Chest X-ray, AP view. Patient: 38 years old, sex M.
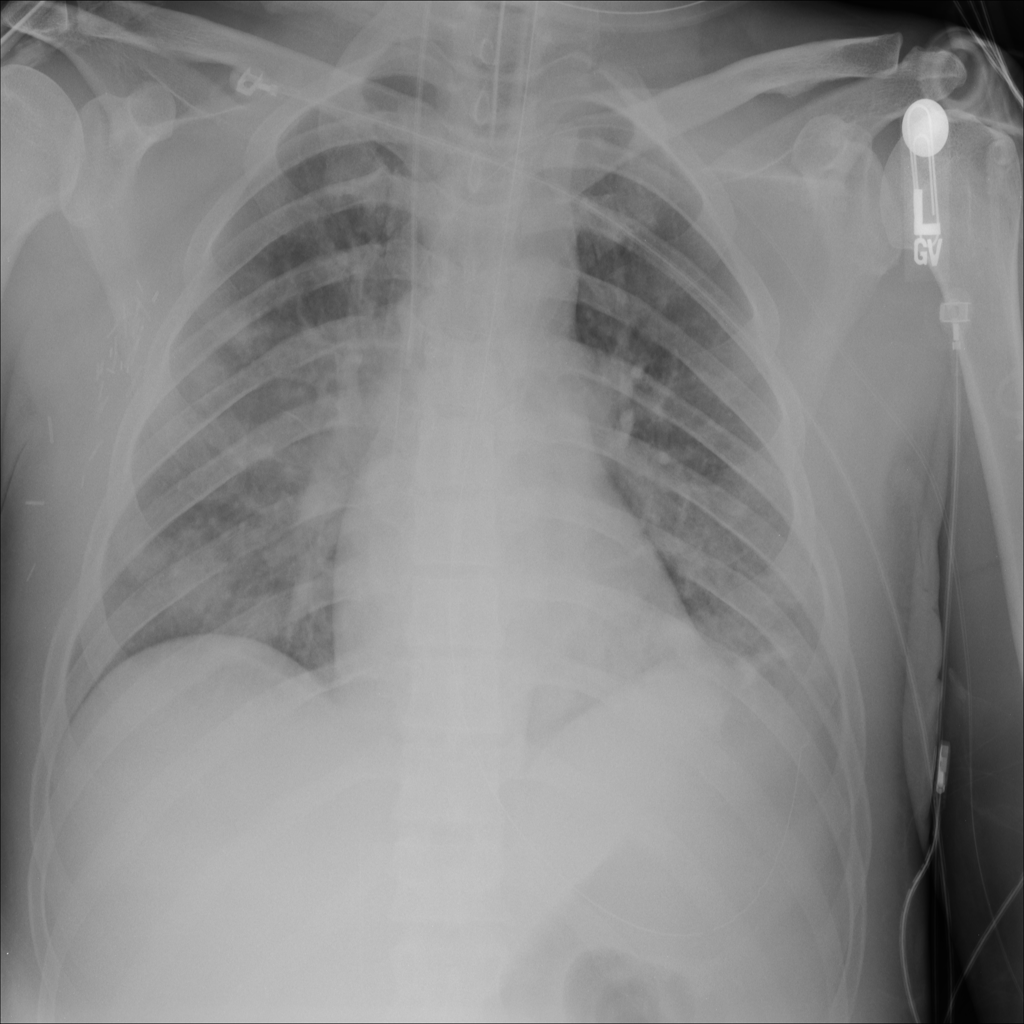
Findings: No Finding